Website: lowes
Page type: review-order
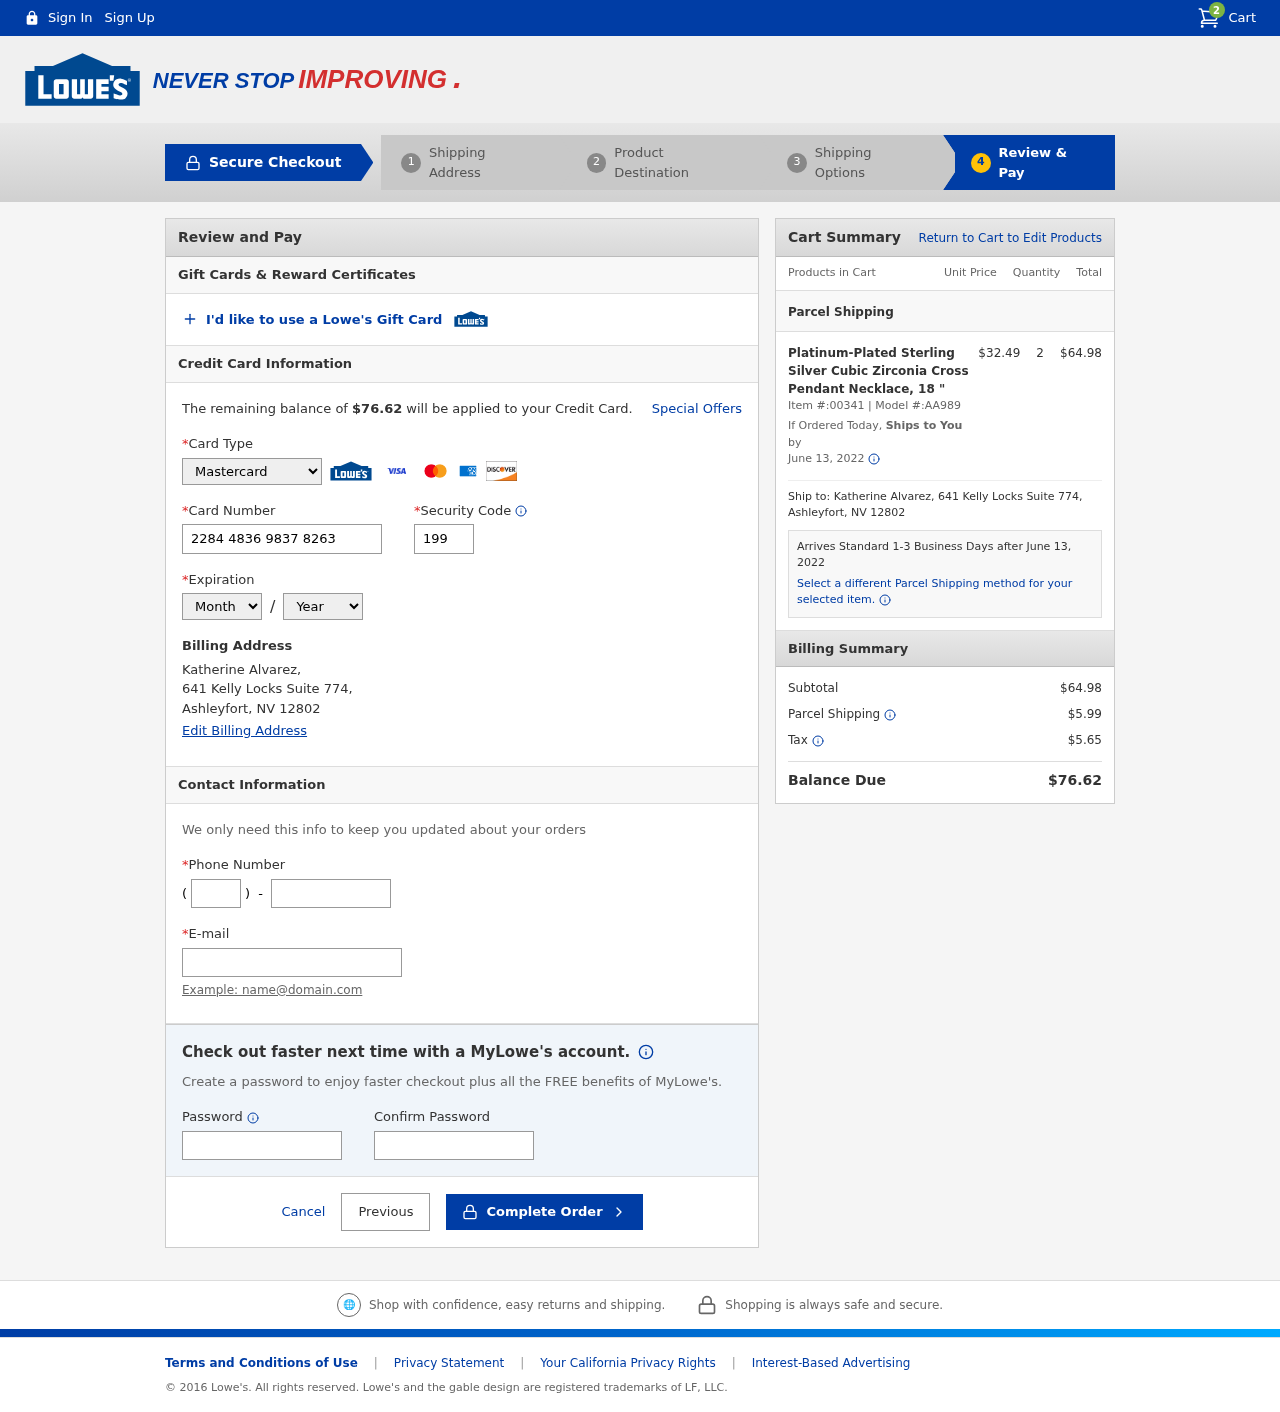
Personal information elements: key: PII_CARD_CVV
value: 199
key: PII_CARD_EXPIRY_MONTH
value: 07
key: PII_CARD_EXPIRY_YEAR
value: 28
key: PII_CARD_NUMBER
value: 2284 4836 9837 8263
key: PII_CARD_TYPE
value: Mastercard
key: PII_CITY
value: Ashleyfort
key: PII_EMAIL
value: katherinealvarez@yahoo.com
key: PII_FULLNAME
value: Katherine Alvarez,
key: PII_PHONE
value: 8042951745
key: PII_PHONE_AREA
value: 804
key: PII_POSTCODE
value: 12802
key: PII_STATE_ABBR
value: NV
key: PII_STREET
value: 641 Kelly Locks Suite 774,
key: PII_FULLNAME2
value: Katherine Alvarez
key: PII_STREET2
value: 641 Kelly Locks Suite 774
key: PII_CITY_STATE_ZIP2
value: Ashleyfort, NV 12802
Product elements: key: PRODUCT1_NAME
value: Platinum-Plated Sterling Silver Cubic Zirconia Cross Pendant Necklace, 18 "
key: PRODUCT1_PRICE
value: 32.49
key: PRODUCT1_QUANTITY
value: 2
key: PRODUCT1_ITEM_NUMBER
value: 00341
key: PRODUCT1_MODEL_NUMBER
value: AA989
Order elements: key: ORDER_NUM_ITEMS
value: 2
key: ORDER_TOTAL
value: $76.62
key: ORDER_SHIPPING_DATE
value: June 13, 2022
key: ORDER_SUBTOTAL
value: $64.98
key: ORDER_SHIPPING_DATE2
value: June 13, 2022
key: ORDER_SUBTOTAL2
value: $64.98
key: ORDER_SHIPPING_COST
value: $5.99
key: ORDER_TAX
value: $5.65